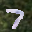
Label: 7